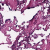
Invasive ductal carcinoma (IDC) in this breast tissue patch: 0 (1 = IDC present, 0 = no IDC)